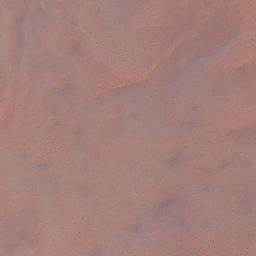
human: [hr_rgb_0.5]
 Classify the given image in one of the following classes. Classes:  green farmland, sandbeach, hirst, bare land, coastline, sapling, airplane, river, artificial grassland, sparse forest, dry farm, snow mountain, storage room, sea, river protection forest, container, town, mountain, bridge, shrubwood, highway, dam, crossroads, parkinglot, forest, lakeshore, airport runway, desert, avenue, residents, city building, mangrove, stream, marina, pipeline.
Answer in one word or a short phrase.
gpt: desert